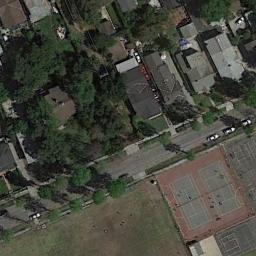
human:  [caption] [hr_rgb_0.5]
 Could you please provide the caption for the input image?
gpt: Lots of buildings and trees are near the tennis courts .

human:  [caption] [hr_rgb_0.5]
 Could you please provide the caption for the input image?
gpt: There is a tennis court on the vacant lot .

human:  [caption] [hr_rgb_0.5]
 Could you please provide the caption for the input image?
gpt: The tennis court is on the grass next to some buildings and trees .

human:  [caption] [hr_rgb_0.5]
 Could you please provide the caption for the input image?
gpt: There is a road between tennis court and residential area .

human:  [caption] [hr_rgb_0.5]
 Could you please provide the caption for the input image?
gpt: There are many green trees and buildings beside the tennis court .